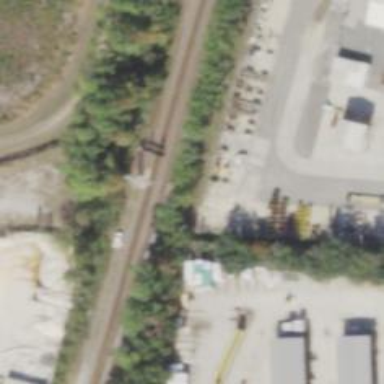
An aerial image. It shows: Railway siding with rails.